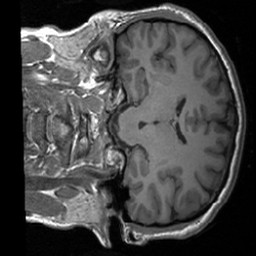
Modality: T1w
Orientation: coronal
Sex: male
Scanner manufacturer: siemens
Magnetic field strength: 3 T
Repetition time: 1.9 s
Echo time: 0.00226 s